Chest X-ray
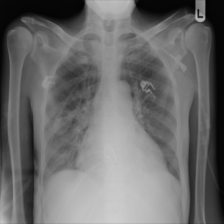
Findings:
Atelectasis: negative
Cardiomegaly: positive
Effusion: negative
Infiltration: negative
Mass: negative
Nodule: negative
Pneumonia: negative
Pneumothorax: negative
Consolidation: negative
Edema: negative
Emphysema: negative
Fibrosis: negative
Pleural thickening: negative
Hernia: negative